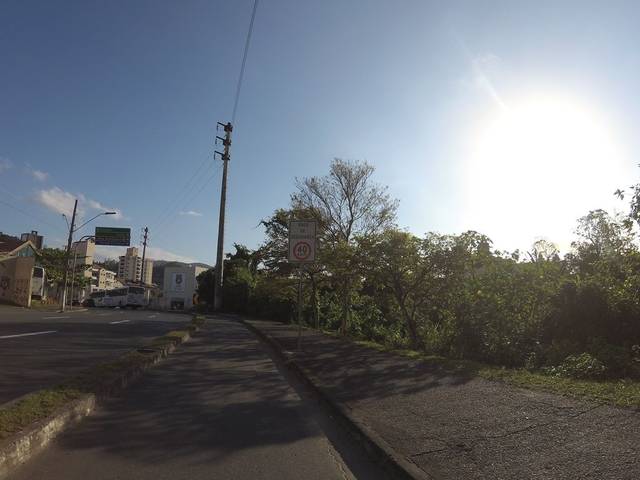
Region: Brazil
Coordinates: -26.912, -49.082